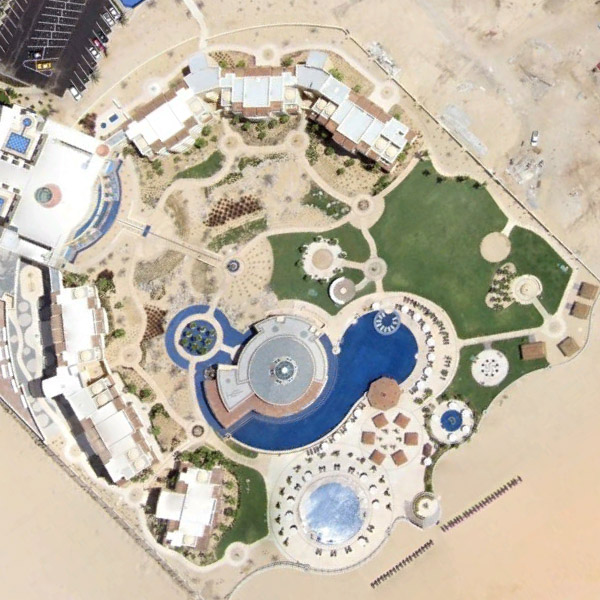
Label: Park